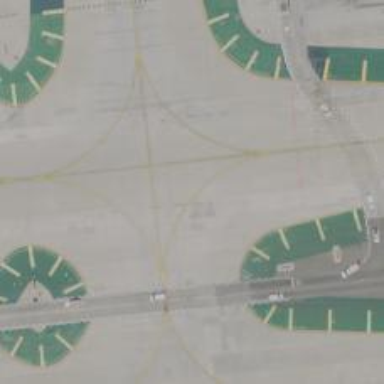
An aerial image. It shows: Image of taxiway at airport.